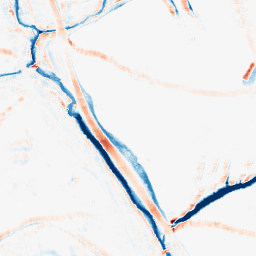
Category: morphological
Decomposition family: morphological_square
Decomposition parameters: operation: average
size: 10
Upsampling method: sinc_blackman
Upsampling parameters: scale: 4
kernel_size: 16
Upsampling scale: 4